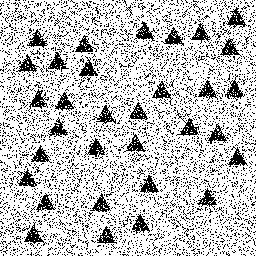
Squares: 0
Triangles: 32
Stars: 0
Total shapes: 32